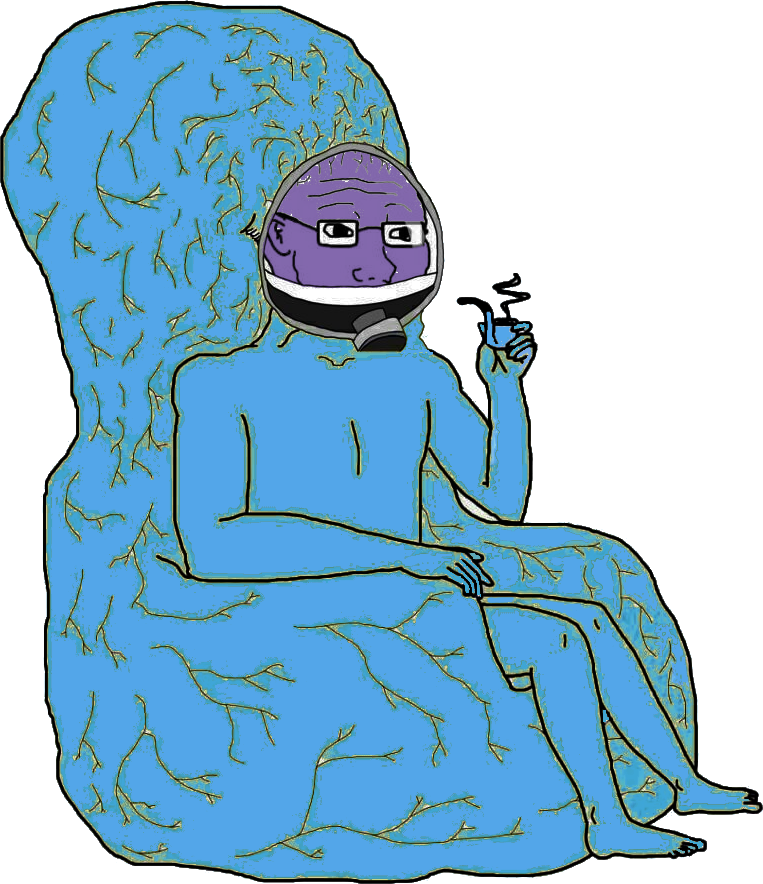
Label: 5_Brainiak